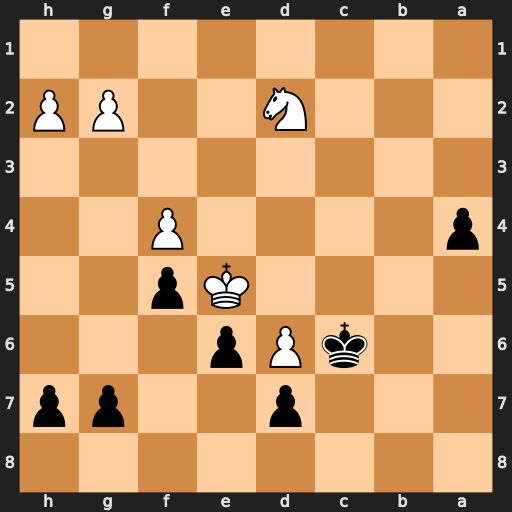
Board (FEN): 8/3p2pp/2kPp3/4Kp2/p4P2/8/3N2PP/8
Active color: b
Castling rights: -
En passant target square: -
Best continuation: Kc5 Nb1 Kc4